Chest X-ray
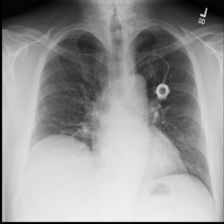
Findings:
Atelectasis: negative
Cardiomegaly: negative
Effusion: negative
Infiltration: negative
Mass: negative
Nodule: negative
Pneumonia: negative
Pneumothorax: negative
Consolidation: negative
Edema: negative
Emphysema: negative
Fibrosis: negative
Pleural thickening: negative
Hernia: negative